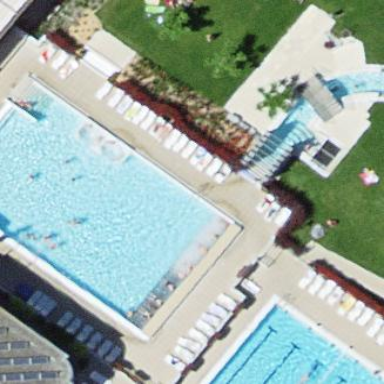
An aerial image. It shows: Swimming pool located in leisure land.